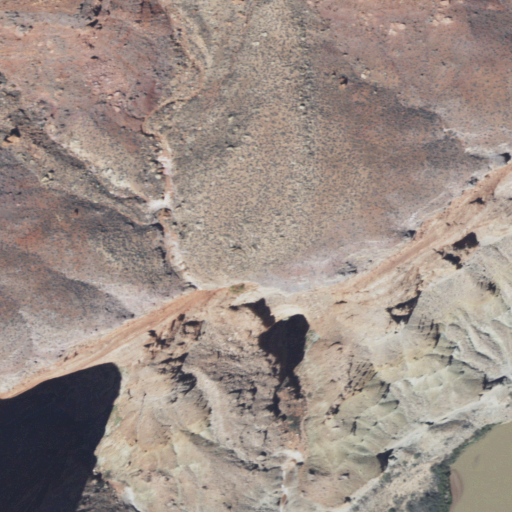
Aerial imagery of depression(s) in Arizona named Triple Alcoves containing shrub, barren land, and open water